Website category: university
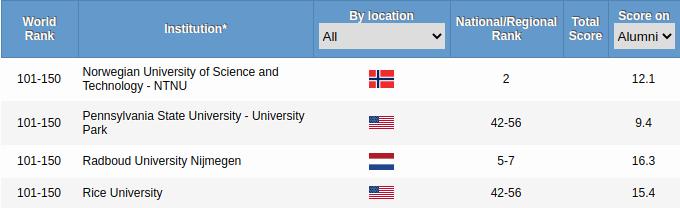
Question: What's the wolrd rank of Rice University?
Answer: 101-150

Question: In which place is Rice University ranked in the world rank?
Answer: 101-150

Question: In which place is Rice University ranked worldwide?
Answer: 101-150

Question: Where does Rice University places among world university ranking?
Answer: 101-150

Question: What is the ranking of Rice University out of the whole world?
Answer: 101-150

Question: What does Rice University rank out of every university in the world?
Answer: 101-150

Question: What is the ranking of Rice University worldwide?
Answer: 101-150

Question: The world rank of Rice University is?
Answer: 101-150

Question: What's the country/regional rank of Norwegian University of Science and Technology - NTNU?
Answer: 2

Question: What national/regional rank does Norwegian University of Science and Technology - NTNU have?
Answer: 2

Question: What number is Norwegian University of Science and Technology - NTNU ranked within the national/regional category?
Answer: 2

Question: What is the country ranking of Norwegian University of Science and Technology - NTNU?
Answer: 2

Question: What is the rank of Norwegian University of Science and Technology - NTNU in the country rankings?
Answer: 2

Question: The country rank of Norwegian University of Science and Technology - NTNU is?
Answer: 2

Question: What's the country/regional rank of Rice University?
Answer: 42-56

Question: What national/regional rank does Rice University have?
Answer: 42-56

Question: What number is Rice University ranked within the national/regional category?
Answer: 42-56

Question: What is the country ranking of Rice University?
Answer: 42-56

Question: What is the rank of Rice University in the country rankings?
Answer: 42-56

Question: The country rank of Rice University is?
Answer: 42-56

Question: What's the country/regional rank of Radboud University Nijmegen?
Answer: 5-7

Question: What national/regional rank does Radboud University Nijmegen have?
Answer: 5-7

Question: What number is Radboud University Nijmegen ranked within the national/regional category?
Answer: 5-7

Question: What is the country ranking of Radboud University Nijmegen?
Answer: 5-7

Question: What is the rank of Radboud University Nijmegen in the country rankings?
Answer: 5-7

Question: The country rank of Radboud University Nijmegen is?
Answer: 5-7

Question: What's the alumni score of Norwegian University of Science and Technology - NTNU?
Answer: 12.1

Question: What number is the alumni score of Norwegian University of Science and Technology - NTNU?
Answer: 12.1

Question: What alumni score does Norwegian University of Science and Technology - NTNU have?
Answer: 12.1

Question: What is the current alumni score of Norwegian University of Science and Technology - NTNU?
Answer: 12.1

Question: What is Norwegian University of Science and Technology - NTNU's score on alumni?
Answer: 12.1

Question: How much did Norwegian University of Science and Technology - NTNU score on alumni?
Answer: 12.1

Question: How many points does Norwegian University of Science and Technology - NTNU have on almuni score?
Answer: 12.1

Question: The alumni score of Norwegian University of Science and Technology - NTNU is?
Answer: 12.1

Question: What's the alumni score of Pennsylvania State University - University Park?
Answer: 9.4

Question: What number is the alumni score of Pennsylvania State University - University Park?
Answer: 9.4

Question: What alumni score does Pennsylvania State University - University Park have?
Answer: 9.4

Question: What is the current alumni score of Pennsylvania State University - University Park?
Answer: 9.4

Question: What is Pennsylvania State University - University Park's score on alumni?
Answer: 9.4

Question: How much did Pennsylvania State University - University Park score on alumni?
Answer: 9.4

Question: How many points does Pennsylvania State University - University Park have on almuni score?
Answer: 9.4

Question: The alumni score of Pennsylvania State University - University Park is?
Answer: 9.4

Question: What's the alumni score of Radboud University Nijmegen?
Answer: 16.3

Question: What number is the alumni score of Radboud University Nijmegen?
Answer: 16.3

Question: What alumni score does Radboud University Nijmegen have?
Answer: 16.3

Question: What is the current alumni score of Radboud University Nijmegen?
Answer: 16.3

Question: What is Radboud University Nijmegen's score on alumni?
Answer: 16.3

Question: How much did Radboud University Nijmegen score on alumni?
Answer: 16.3

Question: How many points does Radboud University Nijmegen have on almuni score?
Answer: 16.3

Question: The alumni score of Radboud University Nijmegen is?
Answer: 16.3

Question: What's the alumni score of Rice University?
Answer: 15.4

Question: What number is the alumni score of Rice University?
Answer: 15.4

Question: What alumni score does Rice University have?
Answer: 15.4

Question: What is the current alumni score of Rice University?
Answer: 15.4

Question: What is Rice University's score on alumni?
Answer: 15.4

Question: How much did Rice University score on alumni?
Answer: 15.4

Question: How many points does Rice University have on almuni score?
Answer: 15.4

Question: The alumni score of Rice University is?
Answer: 15.4

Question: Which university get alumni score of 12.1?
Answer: Norwegian University of Science and Technology - NTNU

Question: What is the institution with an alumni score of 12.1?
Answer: Norwegian University of Science and Technology - NTNU

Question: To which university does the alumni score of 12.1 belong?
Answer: Norwegian University of Science and Technology - NTNU

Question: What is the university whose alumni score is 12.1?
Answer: Norwegian University of Science and Technology - NTNU

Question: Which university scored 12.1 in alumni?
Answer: Norwegian University of Science and Technology - NTNU

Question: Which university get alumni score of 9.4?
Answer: Pennsylvania State University - University Park